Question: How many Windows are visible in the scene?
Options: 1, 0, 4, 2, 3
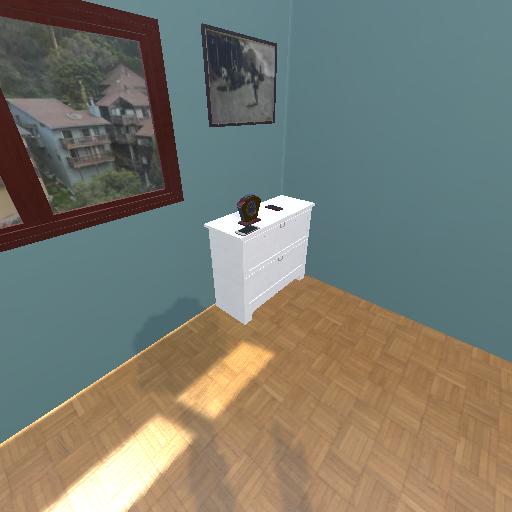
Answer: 1